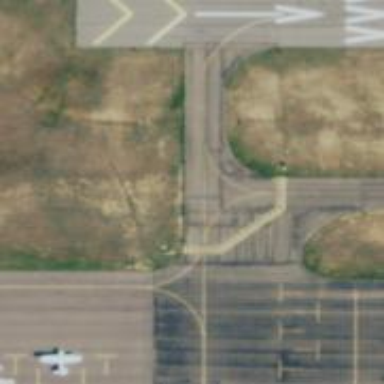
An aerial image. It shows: View of taxiway at the airport.